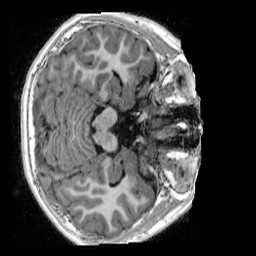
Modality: UNIT1_denoised
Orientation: axial
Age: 11
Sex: male
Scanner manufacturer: siemens
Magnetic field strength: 3 T
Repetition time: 4 s
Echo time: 0.00303 s